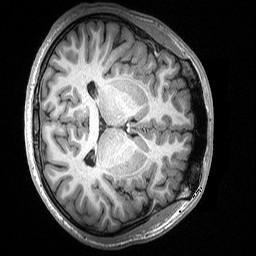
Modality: T1w
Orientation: axial